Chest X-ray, PA view. Patient: 67 years old, sex M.
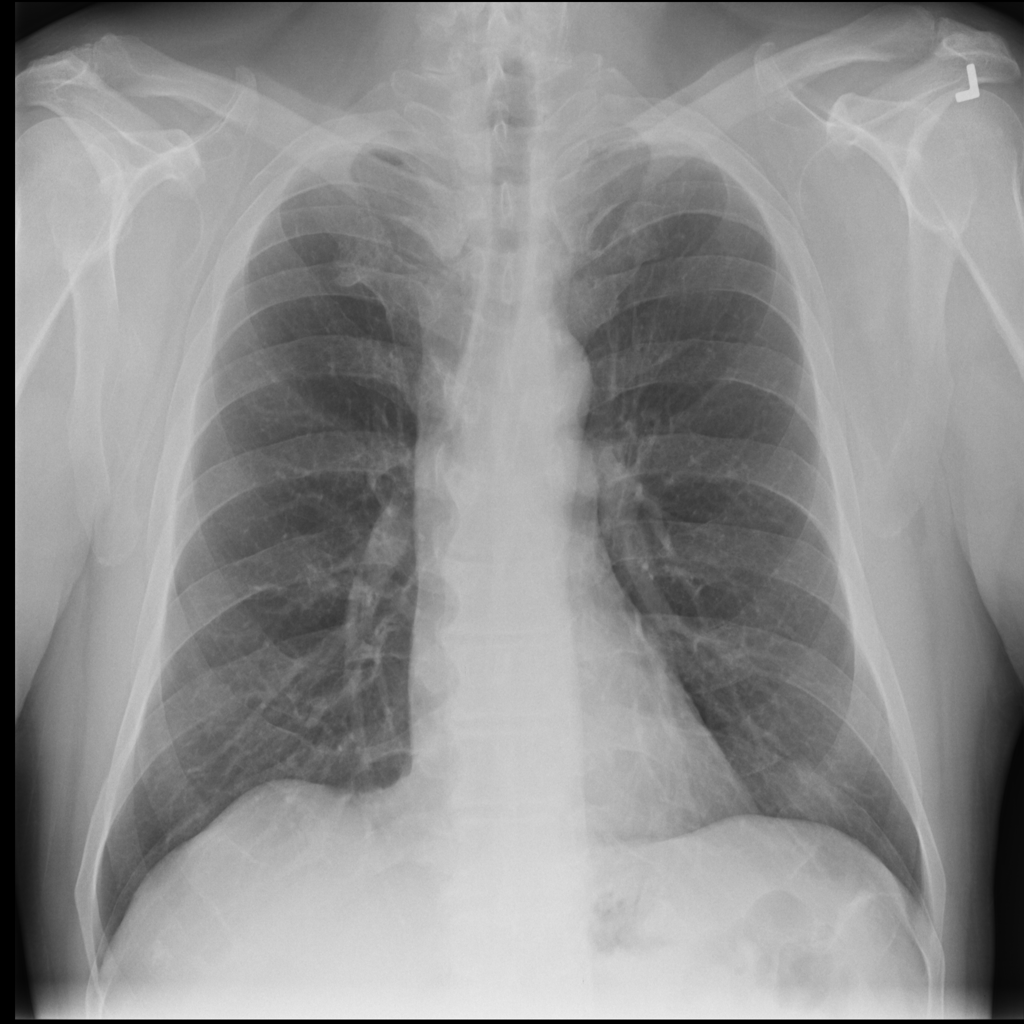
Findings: No Finding